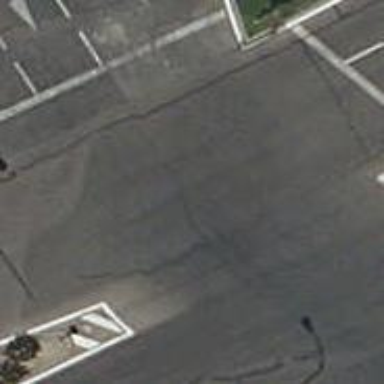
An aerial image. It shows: Secondary road with asphalt surface.